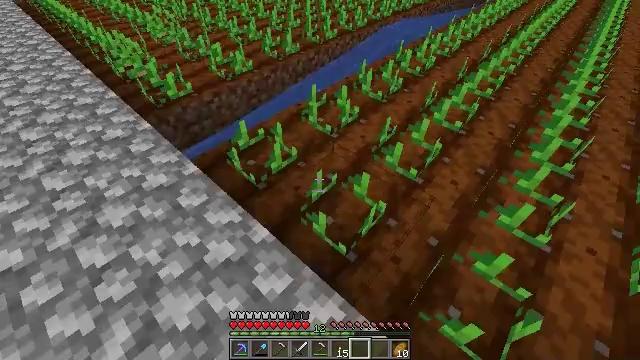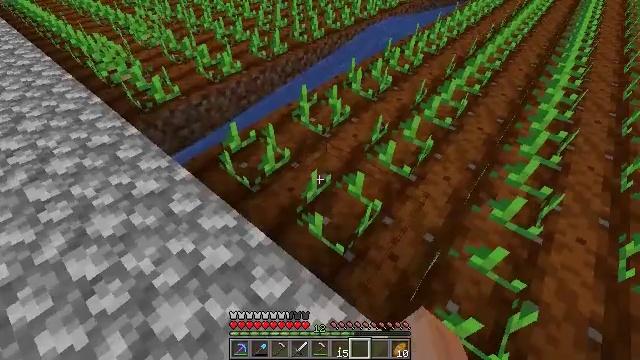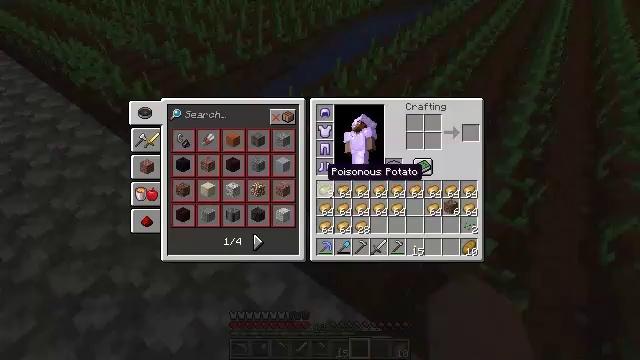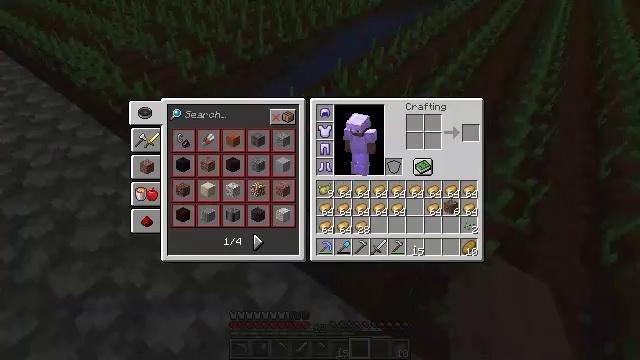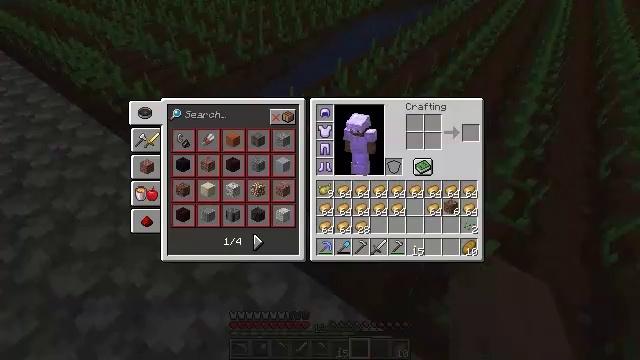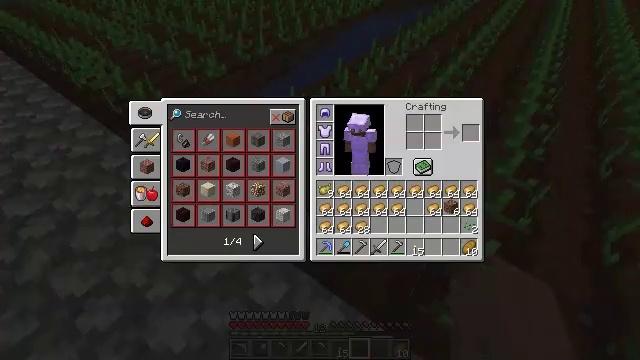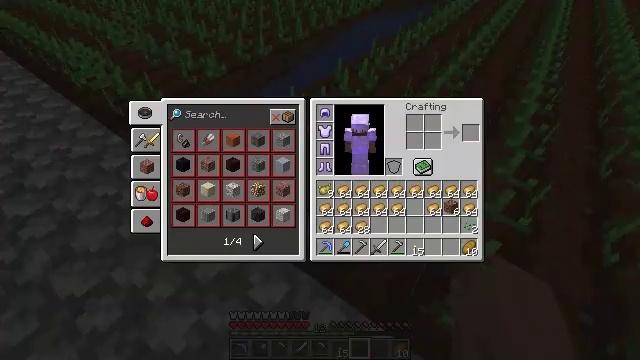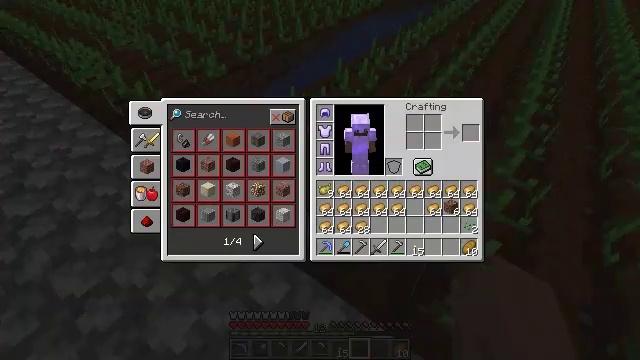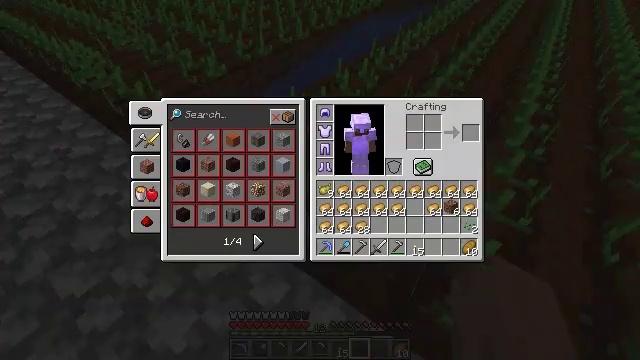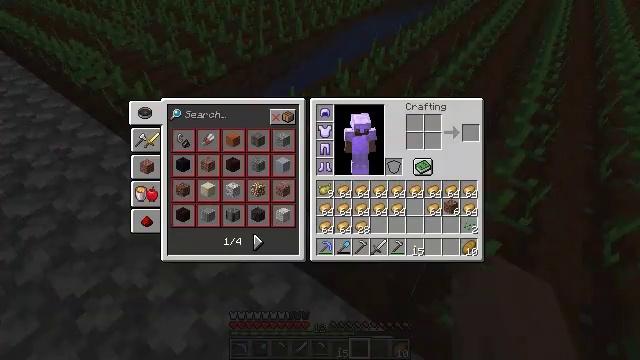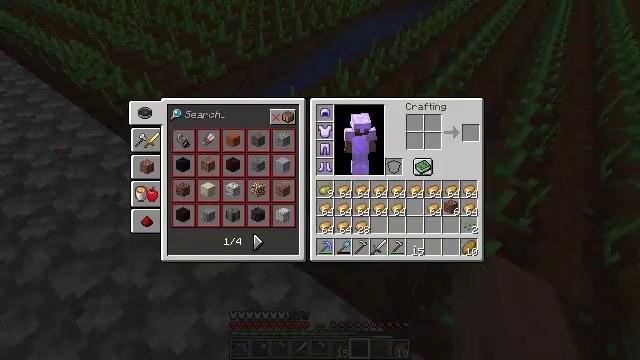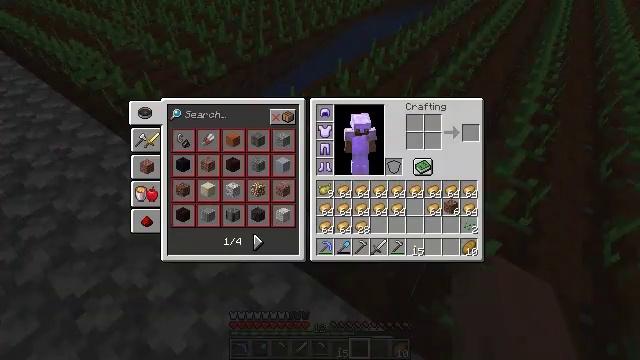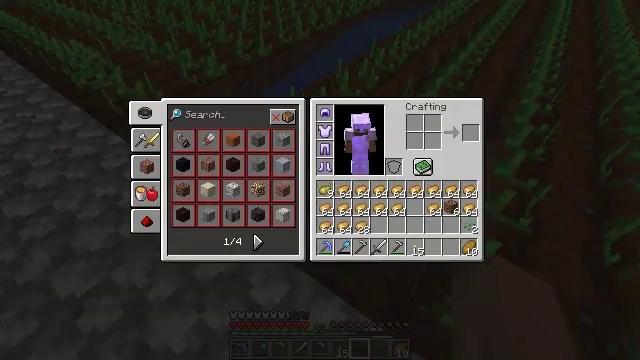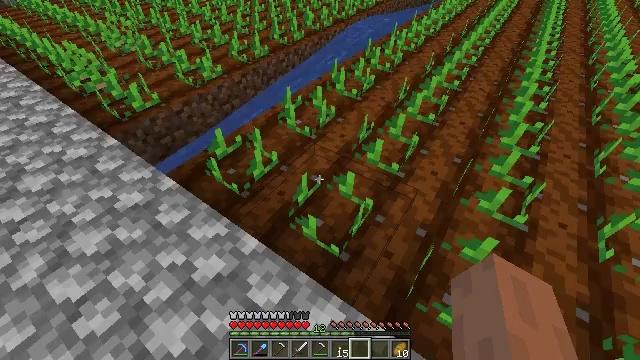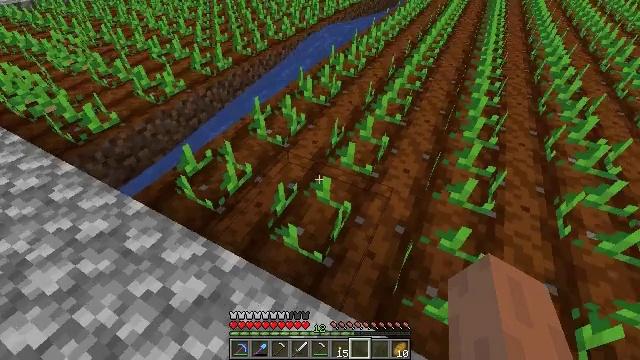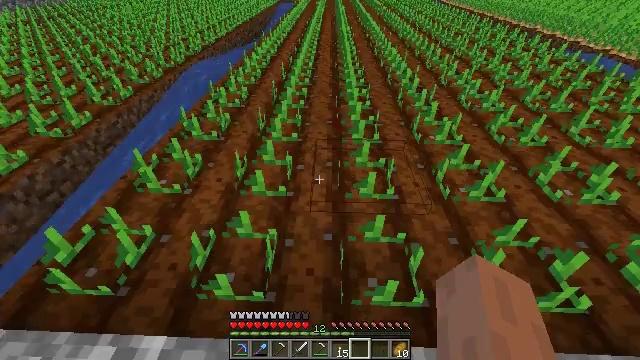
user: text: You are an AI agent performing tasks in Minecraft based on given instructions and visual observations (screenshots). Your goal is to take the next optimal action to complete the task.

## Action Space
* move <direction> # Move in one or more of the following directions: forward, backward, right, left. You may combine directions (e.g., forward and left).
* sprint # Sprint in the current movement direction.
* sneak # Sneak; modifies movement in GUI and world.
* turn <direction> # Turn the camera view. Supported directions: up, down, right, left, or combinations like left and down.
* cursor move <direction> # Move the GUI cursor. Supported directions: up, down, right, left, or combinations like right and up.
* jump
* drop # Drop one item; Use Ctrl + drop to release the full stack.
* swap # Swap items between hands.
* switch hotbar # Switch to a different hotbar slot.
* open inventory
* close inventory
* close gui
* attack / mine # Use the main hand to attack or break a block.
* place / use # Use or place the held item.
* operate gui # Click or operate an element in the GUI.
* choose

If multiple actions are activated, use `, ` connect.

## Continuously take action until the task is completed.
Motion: motion action
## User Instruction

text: Break the potato plant to gather potatoes.
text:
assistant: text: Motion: turn right
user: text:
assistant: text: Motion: turn right, open inventory
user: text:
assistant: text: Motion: open inventory
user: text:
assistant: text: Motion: cursor move right, open inventory
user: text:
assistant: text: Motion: cursor move right, open inventory
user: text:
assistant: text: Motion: cursor move right
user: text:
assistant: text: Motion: no_op
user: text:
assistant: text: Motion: no_op
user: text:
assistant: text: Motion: no_op
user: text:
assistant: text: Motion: no_op
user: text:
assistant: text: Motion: no_op
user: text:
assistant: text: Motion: no_op
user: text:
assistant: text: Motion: no_op
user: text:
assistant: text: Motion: turn right and up
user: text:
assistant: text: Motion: turn right and up
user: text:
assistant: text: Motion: turn right and up
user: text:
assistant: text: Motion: turn right and up
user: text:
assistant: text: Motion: turn right and up
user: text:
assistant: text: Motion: move forward, turn right and up
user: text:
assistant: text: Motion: move forward, turn right
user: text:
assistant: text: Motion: move forward, turn right and up
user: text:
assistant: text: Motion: move forward, turn right
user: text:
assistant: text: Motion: move forward, turn right, switch to hotbar 5
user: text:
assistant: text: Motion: move forward, switch to hotbar 5
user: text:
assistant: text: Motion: move forward, switch to hotbar 5
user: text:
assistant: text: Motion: move forward, switch to hotbar 5
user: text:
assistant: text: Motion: move forward, switch to hotbar 5
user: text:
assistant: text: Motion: move forward
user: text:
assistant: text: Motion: move forward
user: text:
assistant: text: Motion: move forward